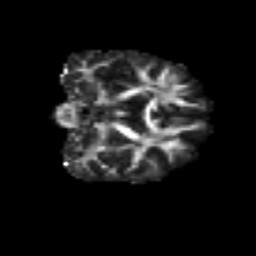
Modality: FA
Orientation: coronal
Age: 40
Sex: female
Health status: ill
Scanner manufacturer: siemens
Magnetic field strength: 3 T
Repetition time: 8.7 s
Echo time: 0.11 s